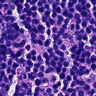
Metastatic tissue present: no